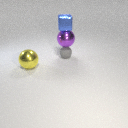
small blue metal cube above large purple metal sphere